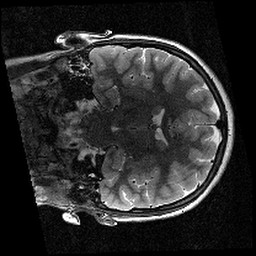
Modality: T2w
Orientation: coronal
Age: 10
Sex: female
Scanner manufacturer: siemens
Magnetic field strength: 3 T
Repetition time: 9.23 s
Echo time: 0.067 s